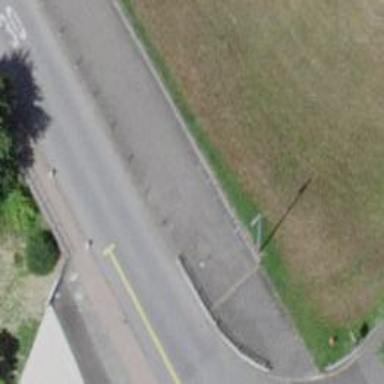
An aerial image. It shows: Bicycle parking area with wall loops.